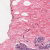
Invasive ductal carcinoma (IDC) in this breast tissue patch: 0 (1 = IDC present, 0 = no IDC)